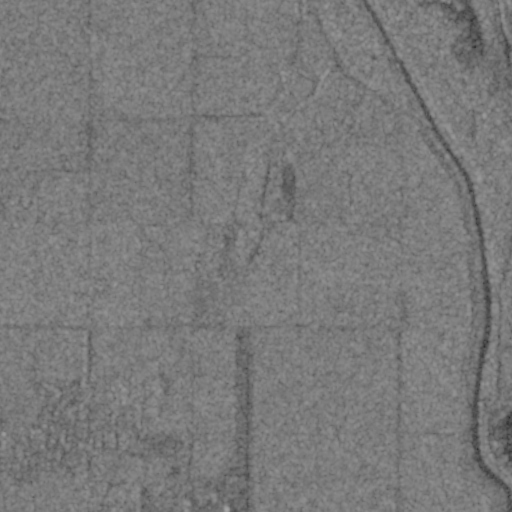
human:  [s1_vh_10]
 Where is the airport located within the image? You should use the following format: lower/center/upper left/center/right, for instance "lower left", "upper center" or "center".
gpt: The airport is located in the lower center of the image.
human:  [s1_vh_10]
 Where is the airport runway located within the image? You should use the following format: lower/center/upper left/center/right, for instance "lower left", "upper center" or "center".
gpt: The airport runway is located in the lower center of the image.
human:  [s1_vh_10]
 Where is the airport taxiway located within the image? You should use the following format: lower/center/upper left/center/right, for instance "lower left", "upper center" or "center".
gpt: The airport taxiway is located in the lower center of the image.
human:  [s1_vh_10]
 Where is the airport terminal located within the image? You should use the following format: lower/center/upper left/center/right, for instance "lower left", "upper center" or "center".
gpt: The airport terminal is located in the lower center of the image.
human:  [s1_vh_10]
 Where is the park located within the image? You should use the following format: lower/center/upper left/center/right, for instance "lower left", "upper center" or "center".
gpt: The park is located in the lower left of the image.
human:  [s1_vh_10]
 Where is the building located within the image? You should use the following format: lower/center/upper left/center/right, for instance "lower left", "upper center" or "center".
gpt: The building is located in the lower center of the image.
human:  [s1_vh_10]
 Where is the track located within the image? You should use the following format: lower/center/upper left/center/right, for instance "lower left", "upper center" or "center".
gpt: There is no track in the image.

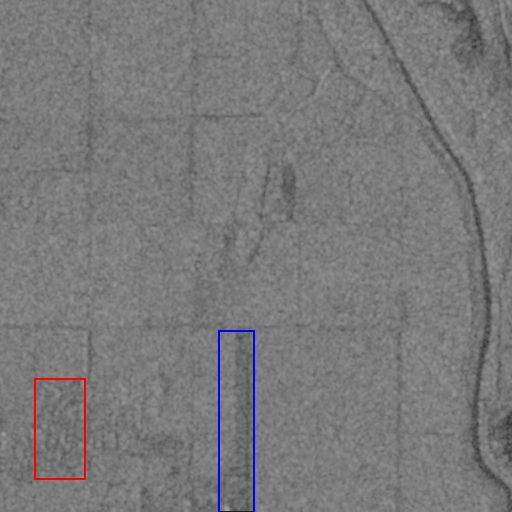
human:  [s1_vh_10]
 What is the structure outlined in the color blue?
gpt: The structure outlined in blue is an airport.
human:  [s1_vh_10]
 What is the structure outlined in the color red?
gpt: The structure outlined in red is a park.
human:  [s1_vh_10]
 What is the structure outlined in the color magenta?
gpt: There is no magenta outline.